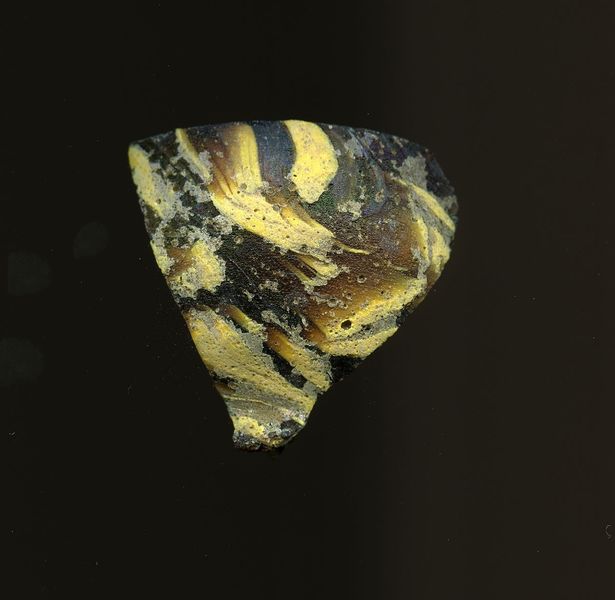
Titel: Fragment eines Gefäßes
Standort: Hamburg
Institution: Museum für Kunst und Gewerbe Hamburg
Schlagwörter: glas, antike, geschnitten, kaiserzeit, gepresst, gefäß, frühe kaiserzeit, prinzipat, römische, mittlere, späte